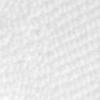
Label: no_change